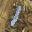
Label: 1